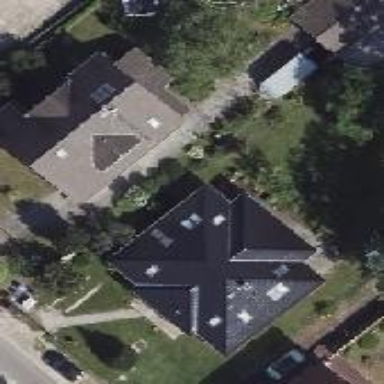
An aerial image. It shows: Detached building with hipped roof shape.